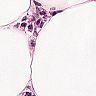
Metastatic tissue present: no